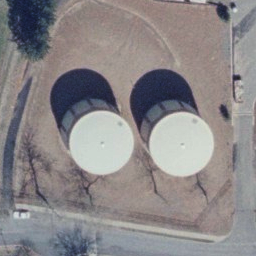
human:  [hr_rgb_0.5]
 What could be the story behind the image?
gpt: storage tanks